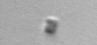
Label: Chaetoceros_tenuissimus